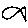
Label: fish